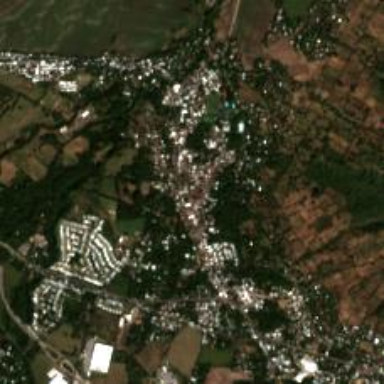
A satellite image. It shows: Town.